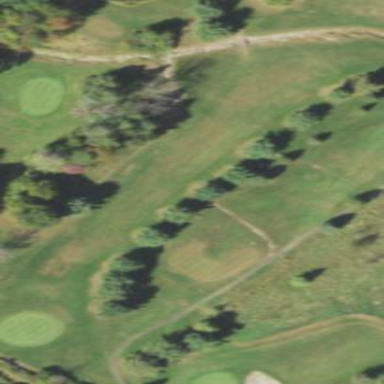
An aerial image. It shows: Golf fairway surrounded by grass.